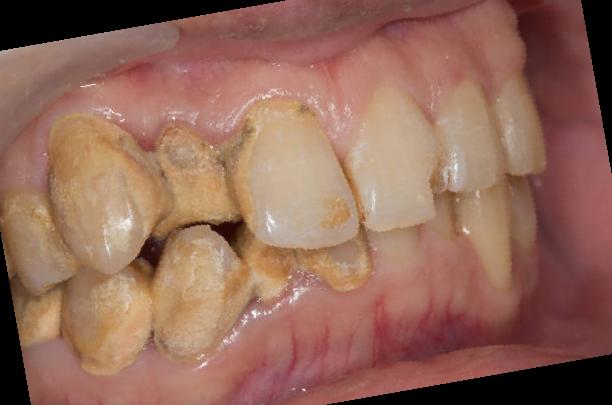
Condition: Gingivitis